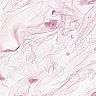
Metastatic tissue present: no